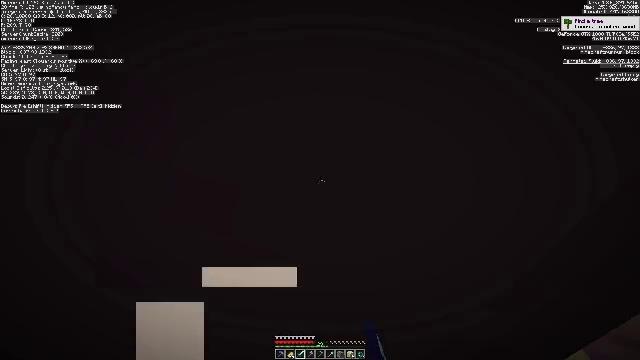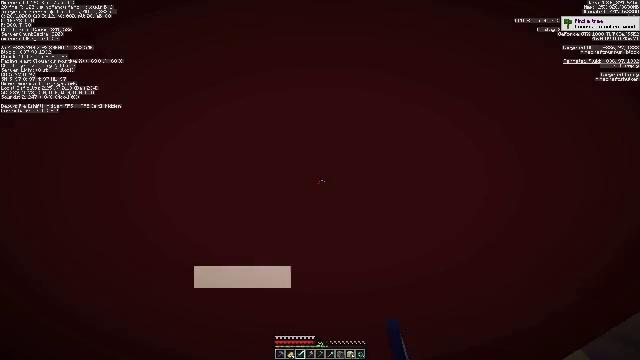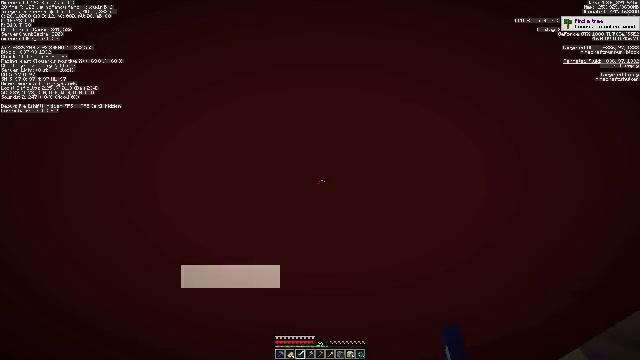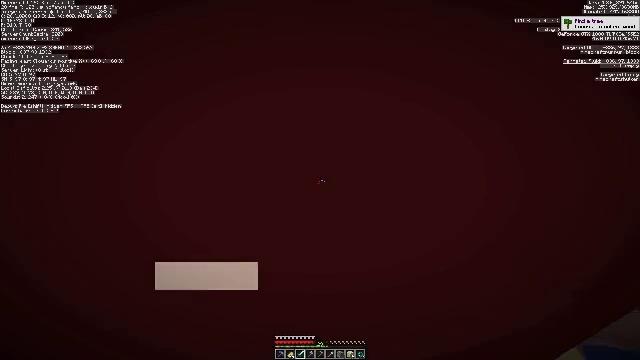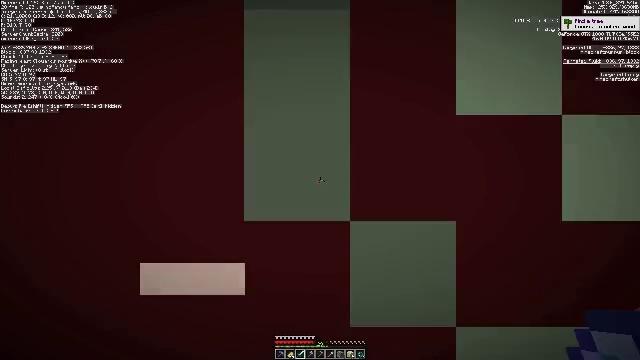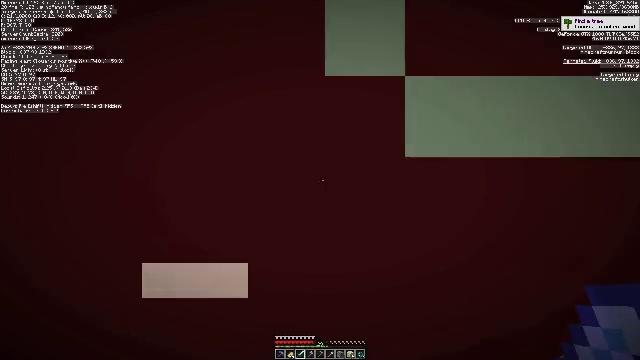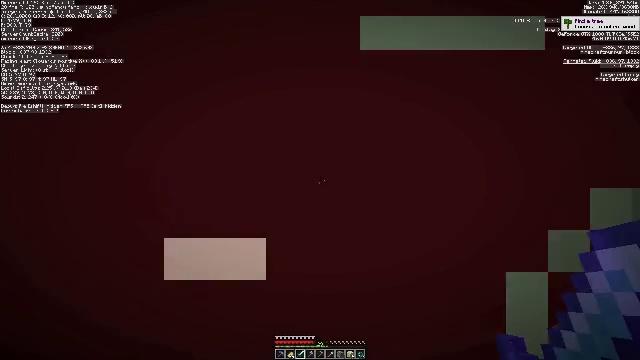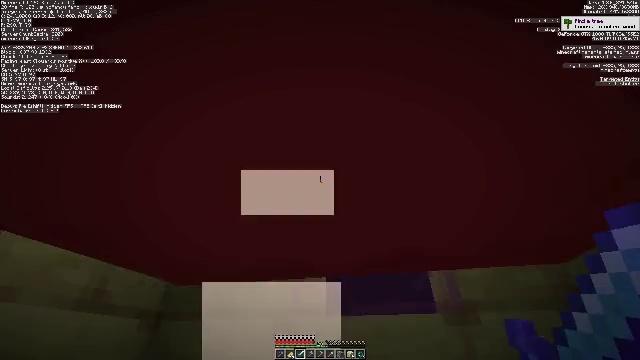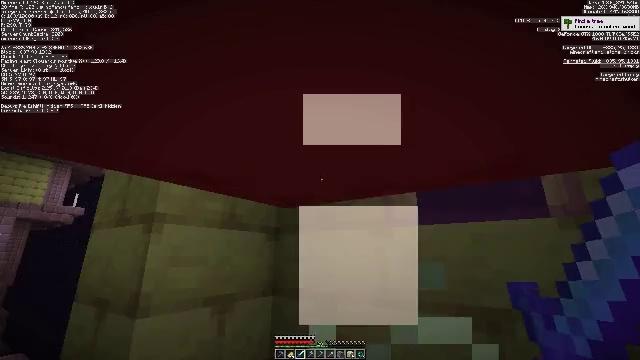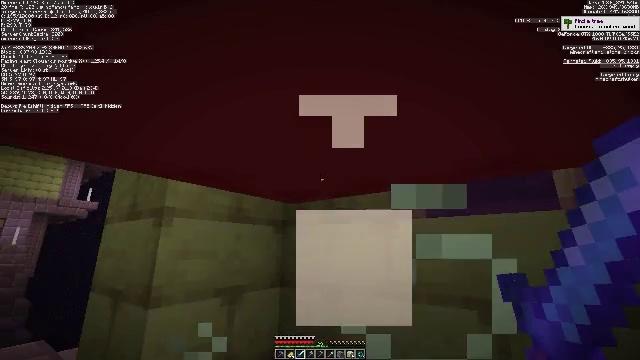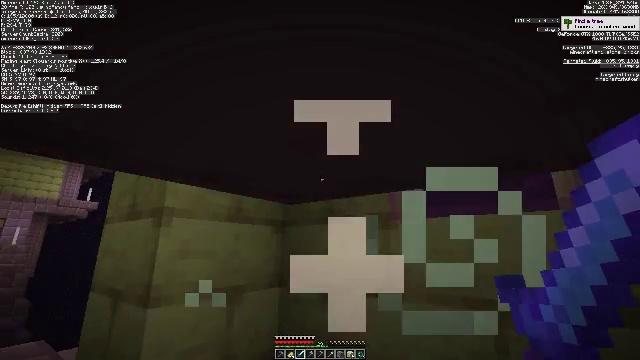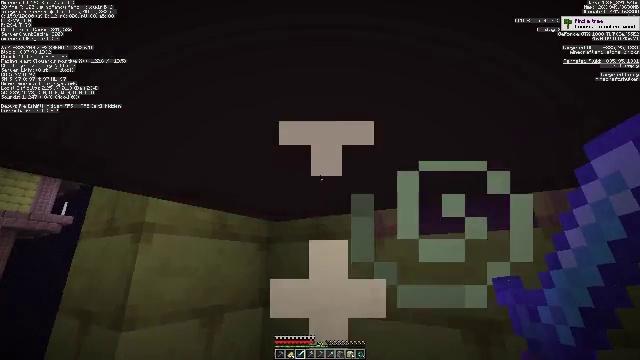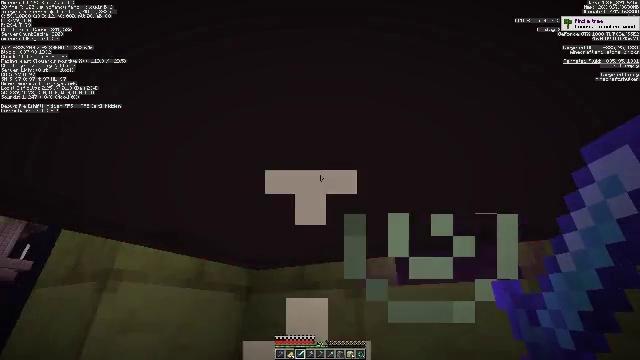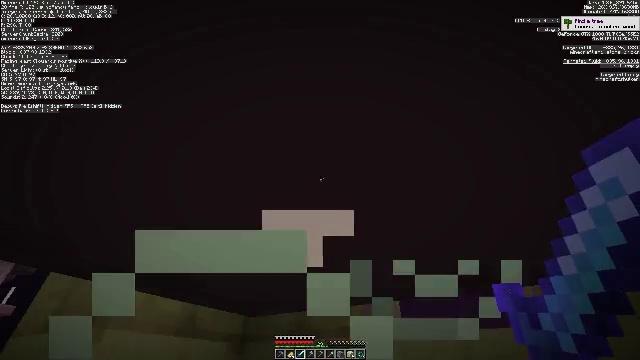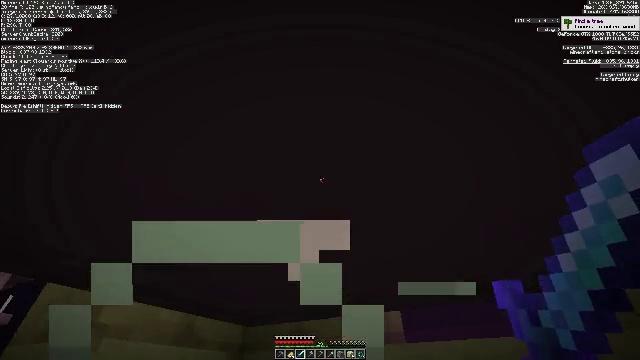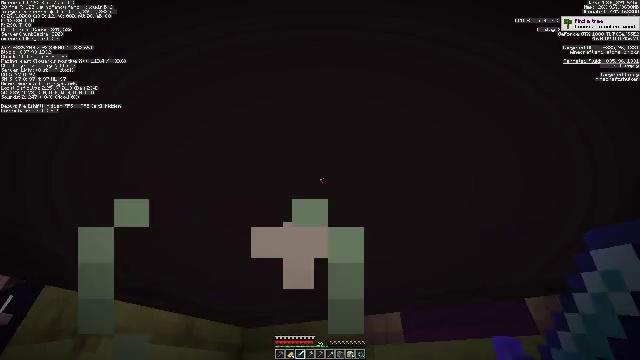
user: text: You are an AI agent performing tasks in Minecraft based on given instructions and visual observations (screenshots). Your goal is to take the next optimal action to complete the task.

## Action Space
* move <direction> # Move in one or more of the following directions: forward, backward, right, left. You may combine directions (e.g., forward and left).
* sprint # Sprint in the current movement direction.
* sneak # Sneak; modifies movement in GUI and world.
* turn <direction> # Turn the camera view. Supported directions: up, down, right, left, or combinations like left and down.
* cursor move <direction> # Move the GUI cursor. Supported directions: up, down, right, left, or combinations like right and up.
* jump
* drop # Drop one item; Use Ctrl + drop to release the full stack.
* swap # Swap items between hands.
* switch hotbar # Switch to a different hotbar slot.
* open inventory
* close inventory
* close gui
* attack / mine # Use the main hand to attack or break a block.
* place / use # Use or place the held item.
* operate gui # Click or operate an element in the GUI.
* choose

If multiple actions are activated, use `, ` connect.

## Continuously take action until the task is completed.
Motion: motion action
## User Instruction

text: Combat the shulker.
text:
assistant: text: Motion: no_op
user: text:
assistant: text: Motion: no_op
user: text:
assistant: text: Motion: no_op
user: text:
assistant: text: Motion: turn left
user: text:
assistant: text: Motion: turn left and down
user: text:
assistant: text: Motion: turn left and down
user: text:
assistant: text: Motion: turn left and down
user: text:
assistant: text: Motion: turn left and down
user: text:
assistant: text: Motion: turn left and down
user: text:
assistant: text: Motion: no_op
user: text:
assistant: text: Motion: turn right and up
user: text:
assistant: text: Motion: turn right and up
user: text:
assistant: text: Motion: turn up
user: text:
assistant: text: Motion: turn up
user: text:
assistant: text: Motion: attack / mine
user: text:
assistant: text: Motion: attack / mine
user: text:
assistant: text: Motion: attack / mine
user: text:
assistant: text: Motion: turn left and down
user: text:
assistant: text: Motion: turn left and down
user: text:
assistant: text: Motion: no_op